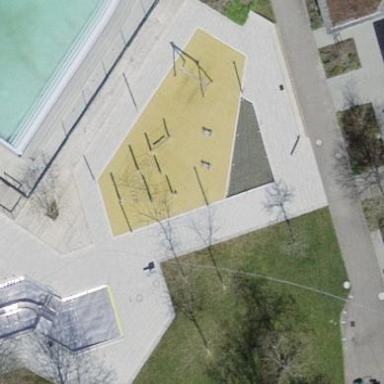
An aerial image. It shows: Playground area for leisure land.